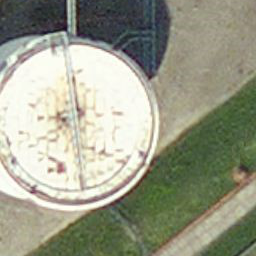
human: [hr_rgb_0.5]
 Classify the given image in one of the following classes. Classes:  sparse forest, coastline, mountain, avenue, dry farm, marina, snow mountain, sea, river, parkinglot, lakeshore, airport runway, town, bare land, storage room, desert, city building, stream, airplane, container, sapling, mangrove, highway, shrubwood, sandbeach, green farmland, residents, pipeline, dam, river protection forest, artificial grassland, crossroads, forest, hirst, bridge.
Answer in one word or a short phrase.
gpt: storage room